Question: I would like to use a custom typeface in my Android app. I followed instructions and created an 'assets' folder in Android studio in which I put 'verdana.ttf', as shown on the picture:

Then I call the following in my 'MainActivity' activity:
'''
public class MainActivity extends ActionBarActivity {
Typeface mainFont = Typeface.createFromAsset(getAssets(), "verdana.ttf");
'''
The code compiles, but when the activity is launched, I get a 'NullPointerException' on the above line. I suspected the 'verdana.ttf' file might be corrupted, but the error persists when trying different typefaces. Cleaning the project does not help either. Is the assets folder in the wrong location? What might I be doing wrong?
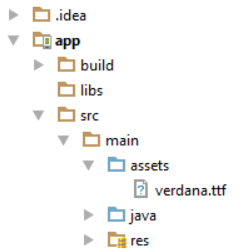
Answer: You are trying to call 'createFromAsset()' from an initializer. Please move this to 'onCreate()', after the 'super.onCreate()' call. Methods you inherit in your 'Activity' may not work before that point.